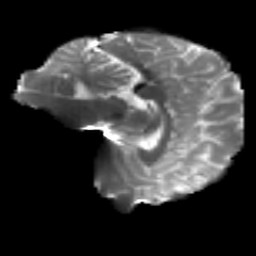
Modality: T2w
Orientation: sagittal
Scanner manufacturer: siemens
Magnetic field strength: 3 T
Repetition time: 4.16 s
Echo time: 0.0806 s